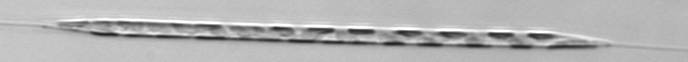
Label: Rhizosolenia